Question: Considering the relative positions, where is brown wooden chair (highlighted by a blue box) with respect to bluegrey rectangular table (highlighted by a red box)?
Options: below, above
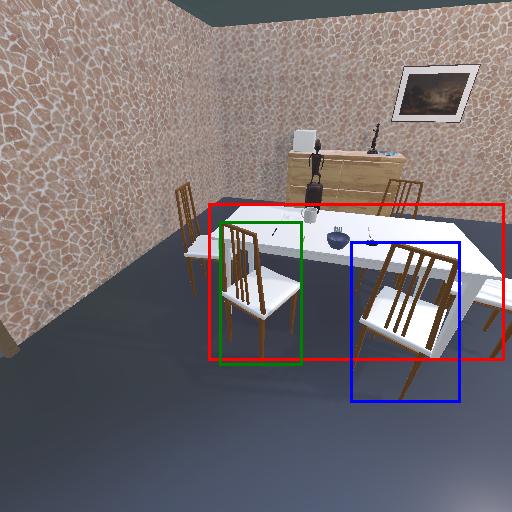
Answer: below